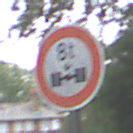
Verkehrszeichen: TatsaechlicheAchslast
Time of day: MorningAfternoon
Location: Outdoor (Urban)
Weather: Overcast
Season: NotSpecified
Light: Natural